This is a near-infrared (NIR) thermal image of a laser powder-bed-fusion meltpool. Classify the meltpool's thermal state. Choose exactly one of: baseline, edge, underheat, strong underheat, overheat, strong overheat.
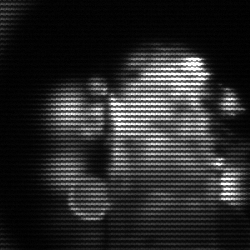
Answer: strong underheat